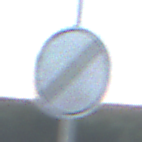
Verkehrszeichen: EndeSaemtlicherBegrenzungen
Umgebung: Outdoor, Nature
Tageszeit: SunriseSunset
Wetter: Clear
Licht: Natural
Jahreszeit: Winter
Kontrast: LowContrast